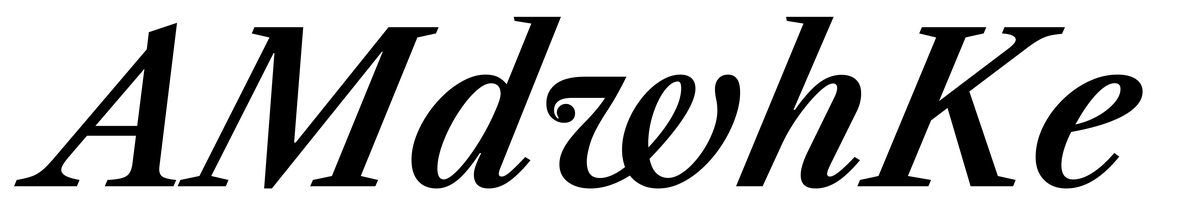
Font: LibreCaslonText-Italic_SemiBold_Italic